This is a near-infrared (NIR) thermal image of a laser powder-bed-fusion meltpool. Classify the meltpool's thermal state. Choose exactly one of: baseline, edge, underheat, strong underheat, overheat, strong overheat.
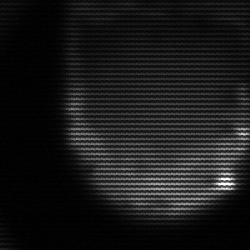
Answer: edge